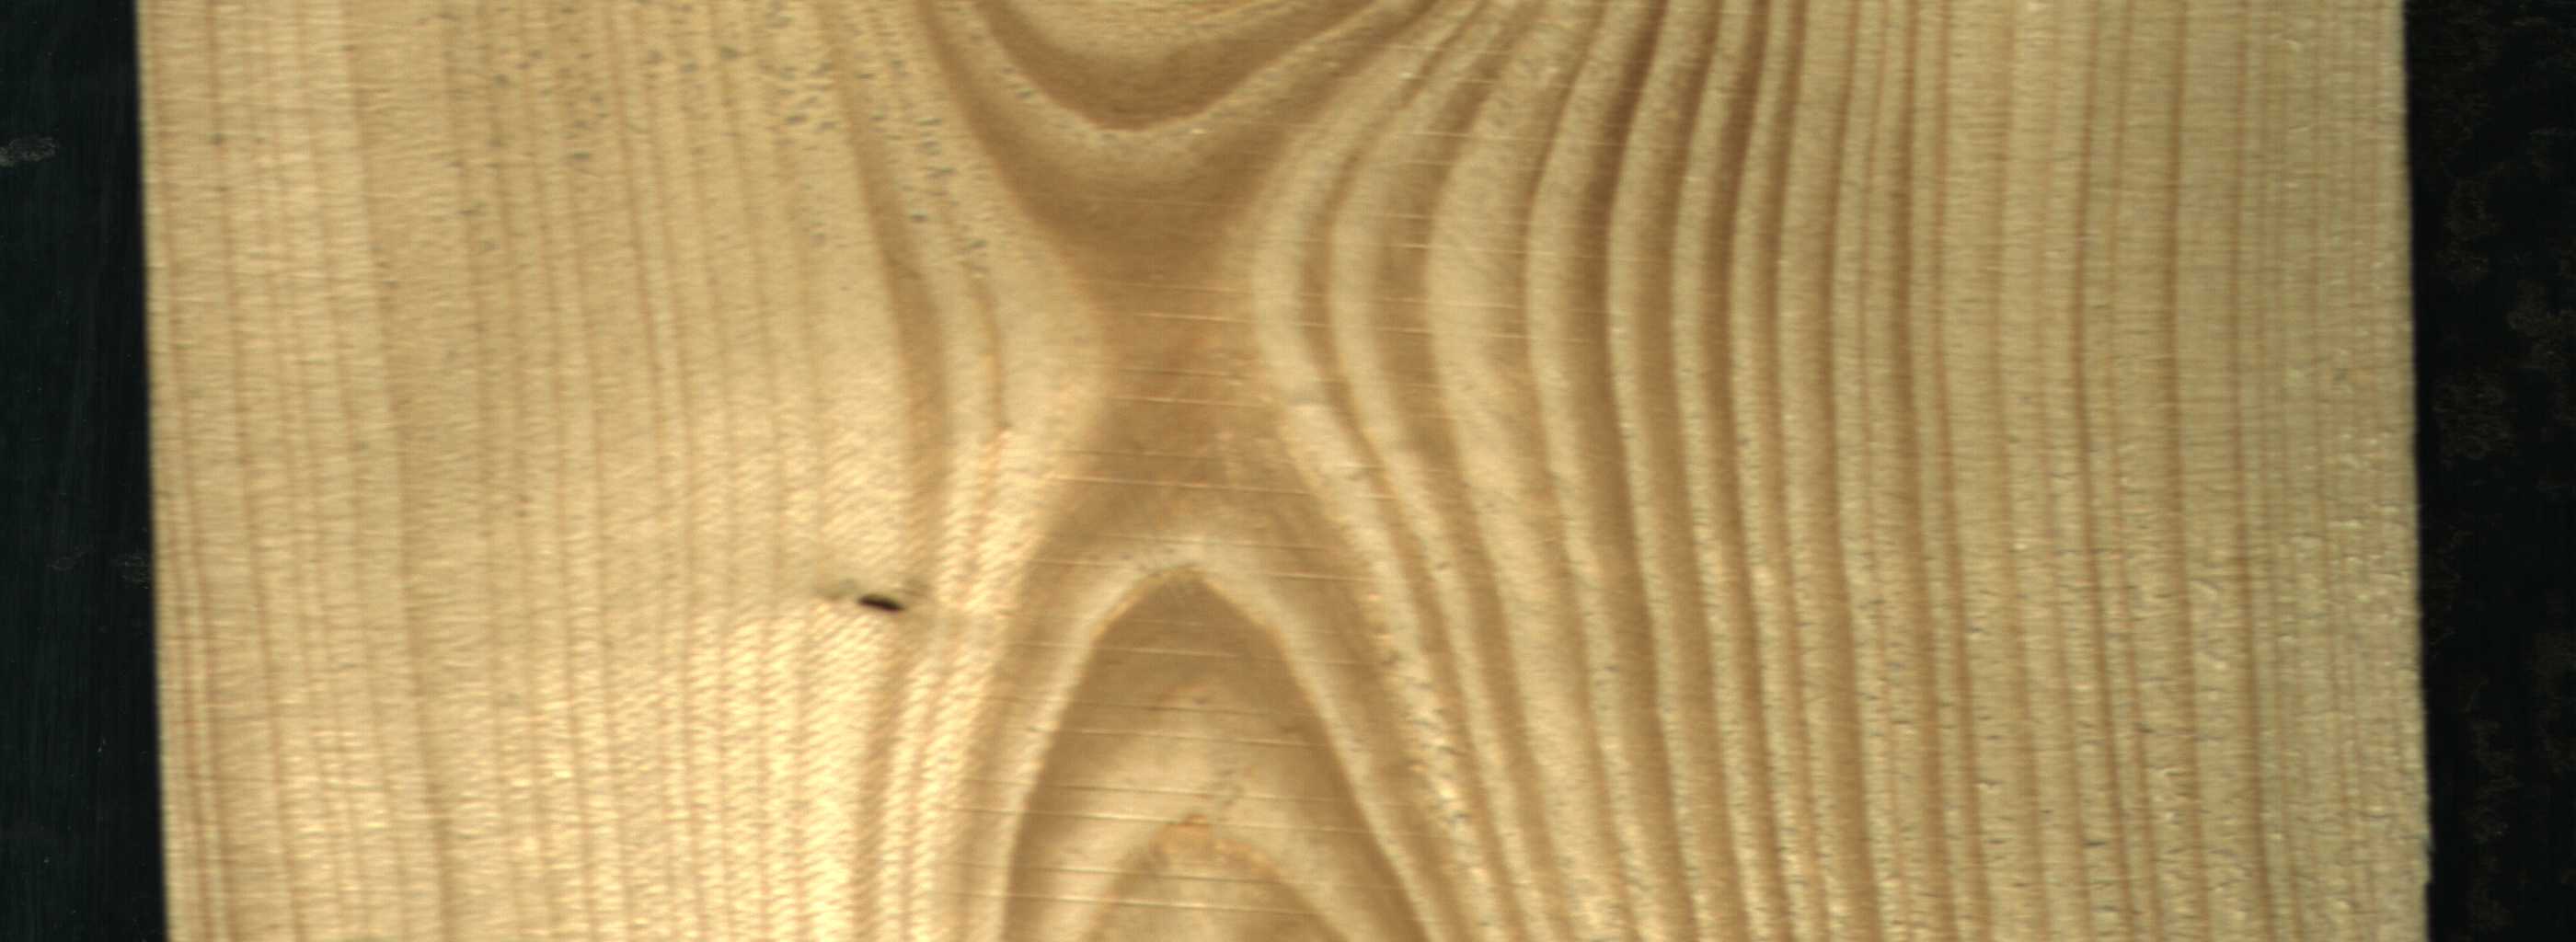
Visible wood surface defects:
Dead_Knot